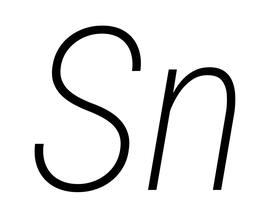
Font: Roboto-Italic_Condensed_ExtraLight_Italic